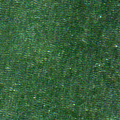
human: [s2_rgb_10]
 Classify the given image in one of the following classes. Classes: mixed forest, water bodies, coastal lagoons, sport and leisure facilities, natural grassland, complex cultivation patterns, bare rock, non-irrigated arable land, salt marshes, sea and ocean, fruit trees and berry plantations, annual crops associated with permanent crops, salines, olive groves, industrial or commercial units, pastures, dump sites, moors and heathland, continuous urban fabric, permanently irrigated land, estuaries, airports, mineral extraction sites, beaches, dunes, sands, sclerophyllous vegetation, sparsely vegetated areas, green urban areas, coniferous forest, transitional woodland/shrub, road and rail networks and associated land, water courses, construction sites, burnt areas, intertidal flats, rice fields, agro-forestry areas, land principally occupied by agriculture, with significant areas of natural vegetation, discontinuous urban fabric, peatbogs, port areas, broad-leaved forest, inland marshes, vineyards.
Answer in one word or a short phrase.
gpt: sea and ocean